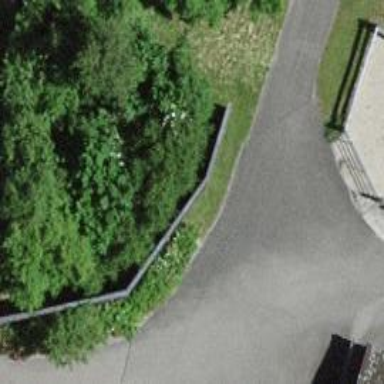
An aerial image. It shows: Noise barrier wall.